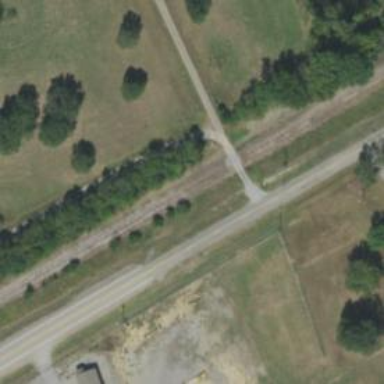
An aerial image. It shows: Railway level crossing.